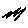
Label: zigzag